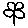
Label: flower